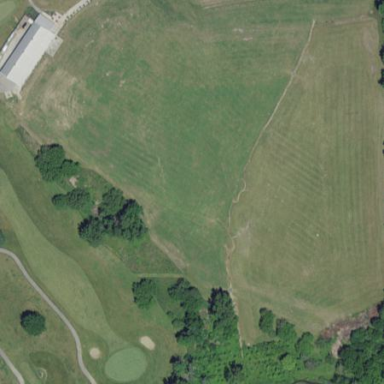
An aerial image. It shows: Driving range for golf practice.